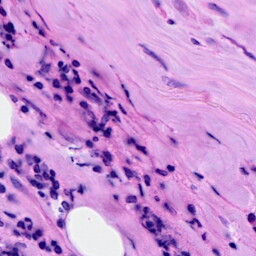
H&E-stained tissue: Breast